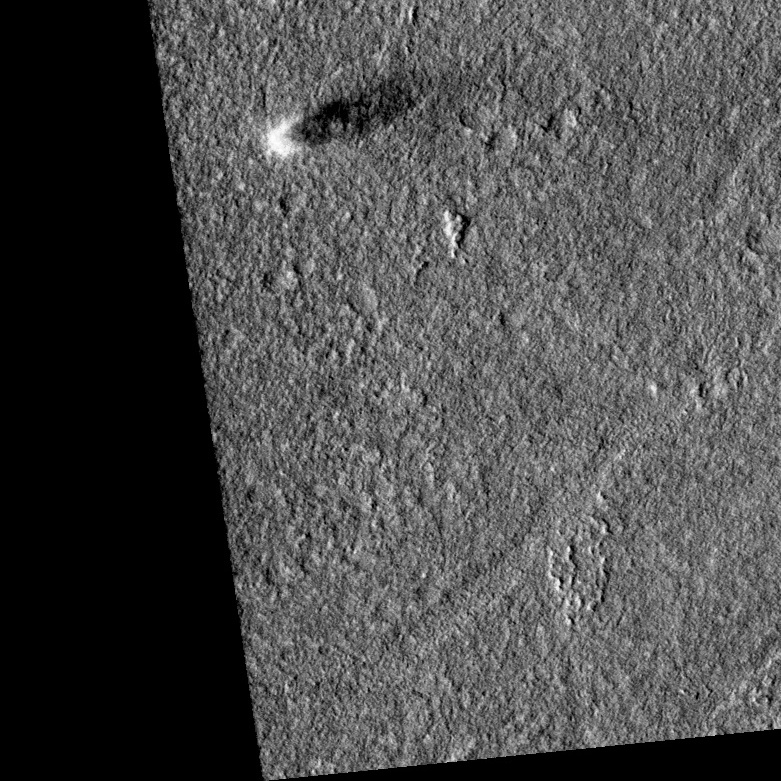
Label: dustdevil